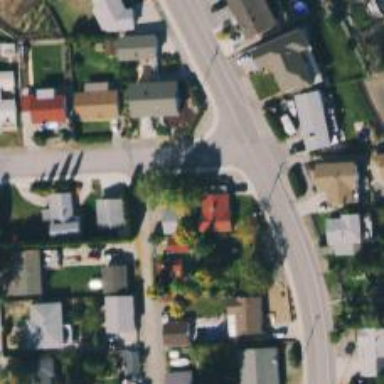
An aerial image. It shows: Alleyway designated as service road.